Interaction volume radius: 5 \u00c5
Interaction volume height: 10 \u00c5
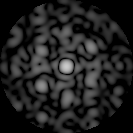
Disorder parameter: 0.5824